Field crop: maize
Growth stage: 2
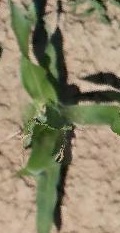
Species: maize